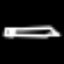
Label: pencil